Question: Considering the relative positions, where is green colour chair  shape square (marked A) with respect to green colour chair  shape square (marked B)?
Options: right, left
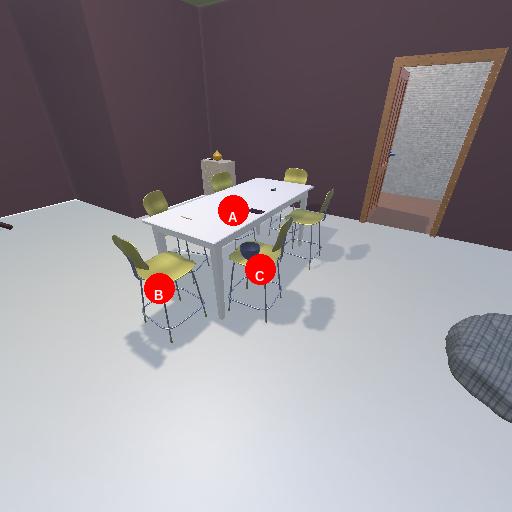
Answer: right